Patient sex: M
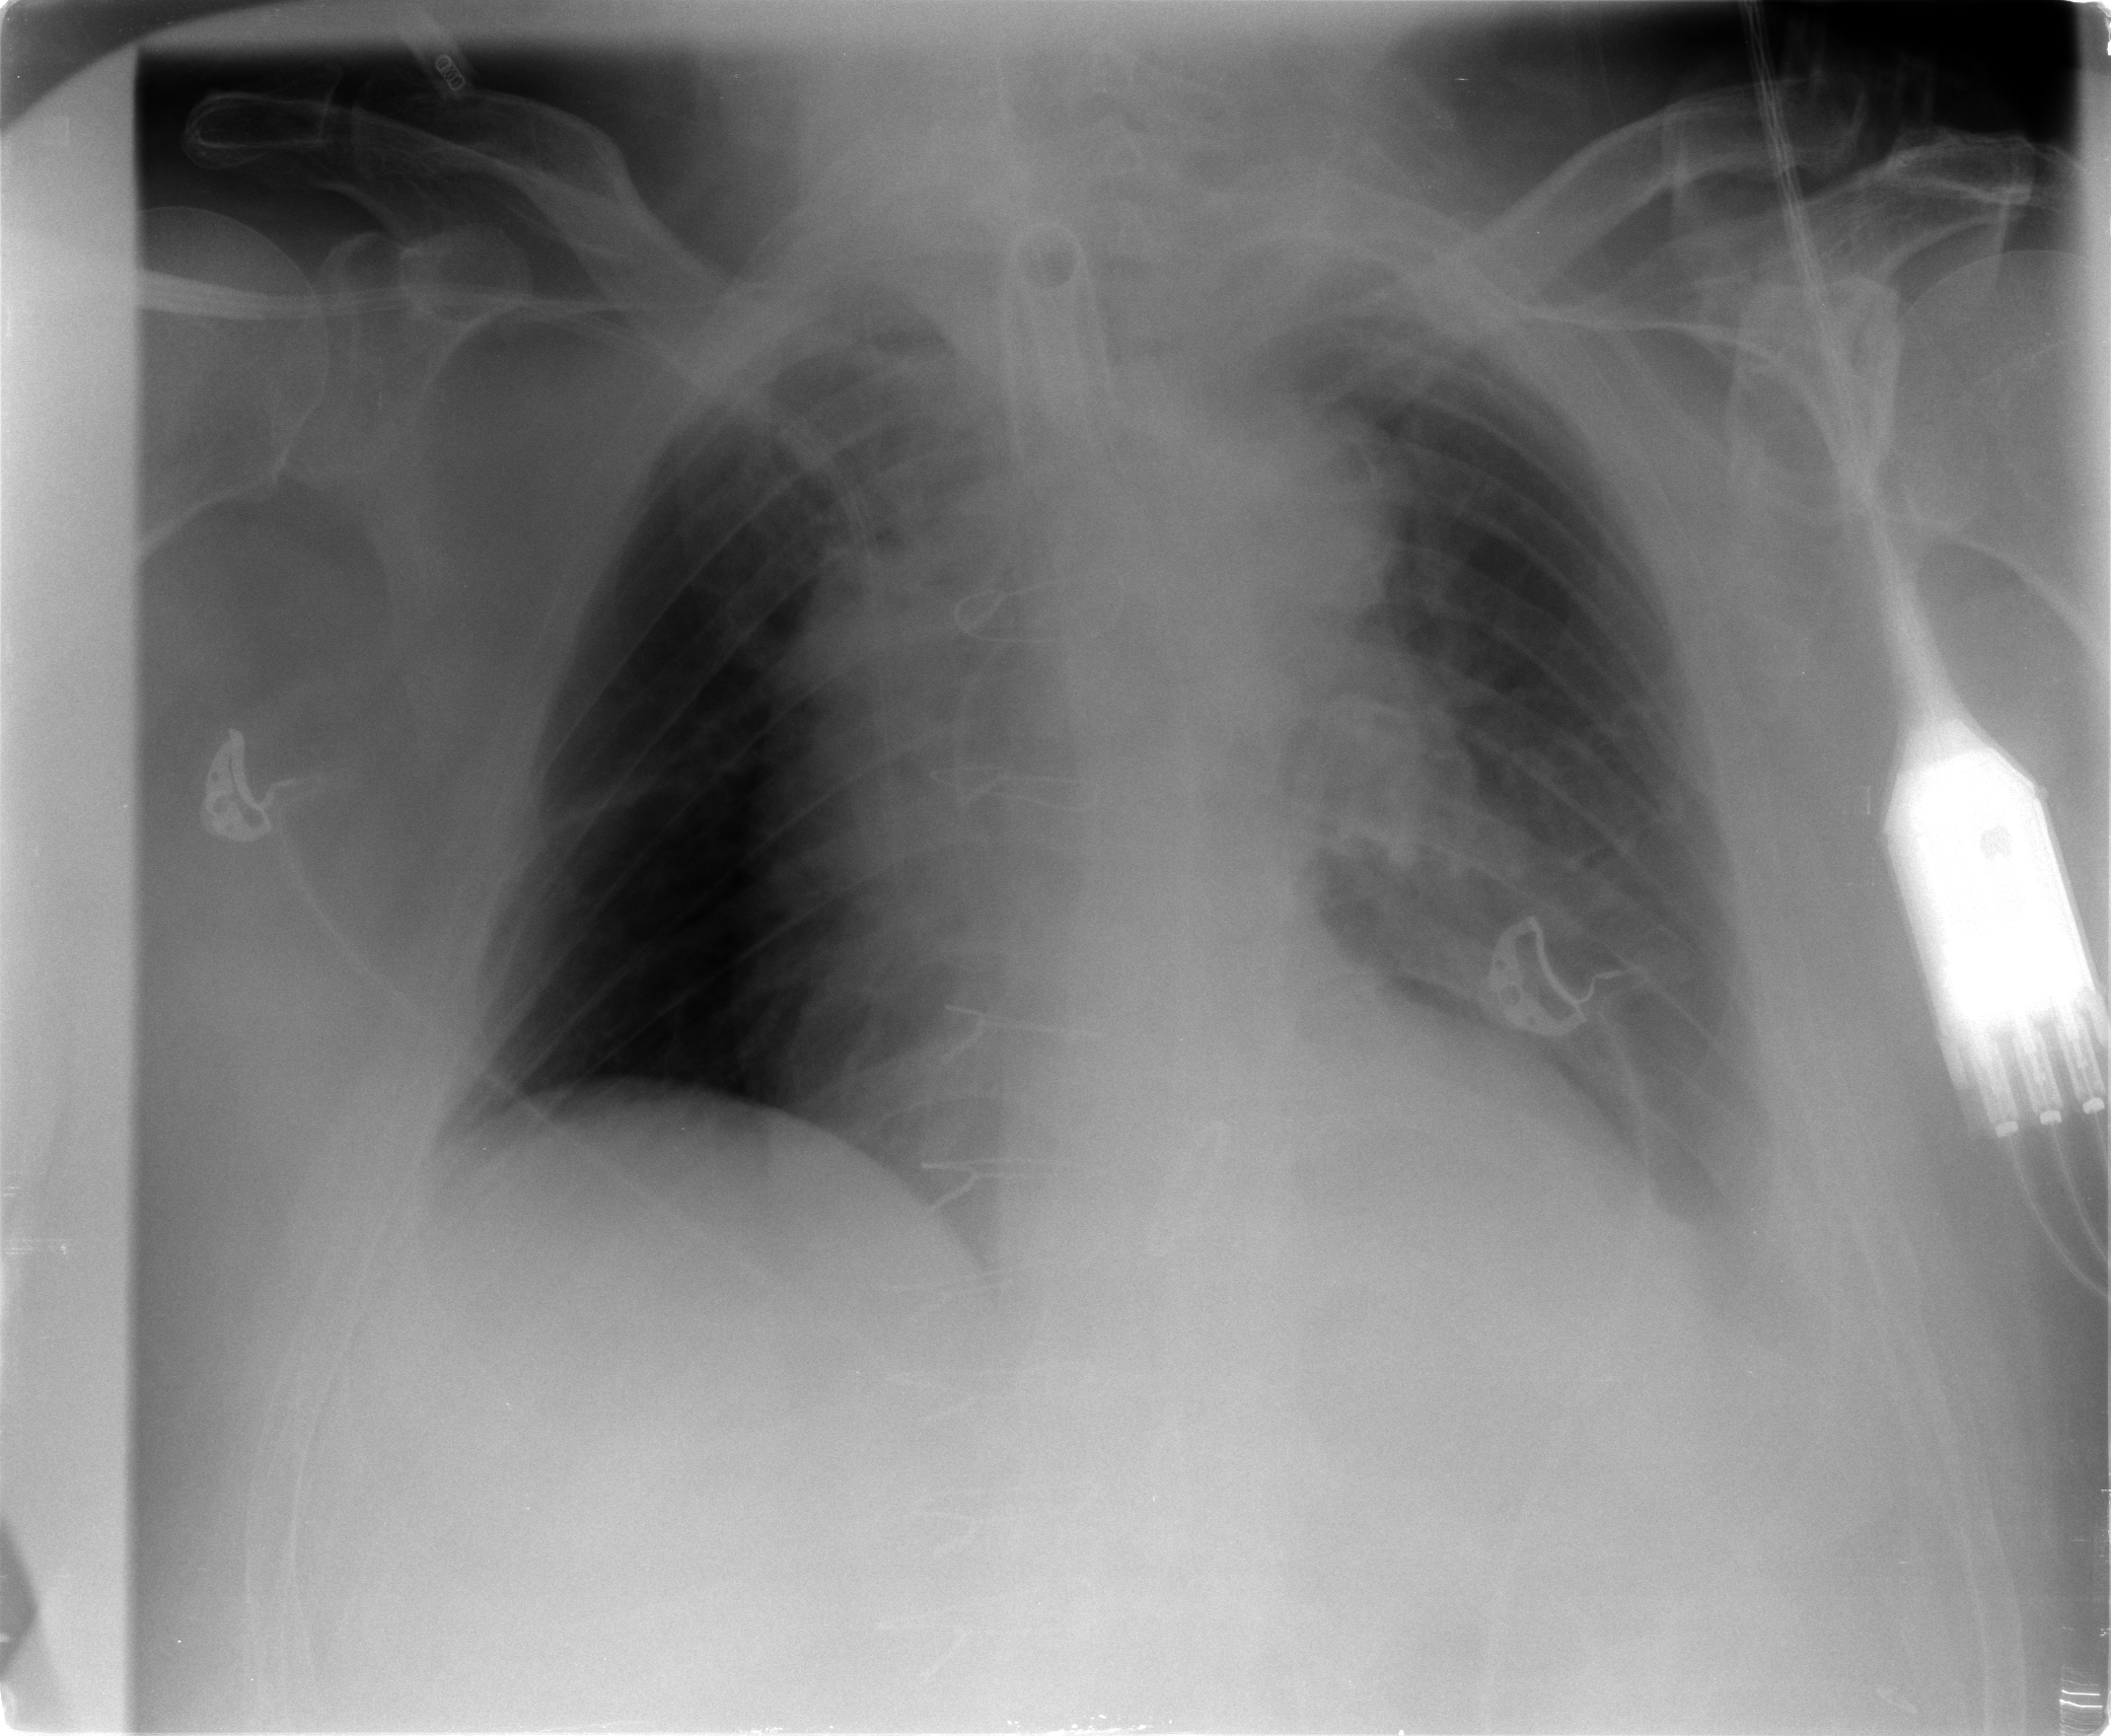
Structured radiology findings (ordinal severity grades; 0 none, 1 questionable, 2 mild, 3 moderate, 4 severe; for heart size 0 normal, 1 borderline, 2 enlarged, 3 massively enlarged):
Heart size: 2
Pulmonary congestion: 0
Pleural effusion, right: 0
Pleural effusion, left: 2
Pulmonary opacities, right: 0
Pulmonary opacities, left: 0
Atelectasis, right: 0
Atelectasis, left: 2